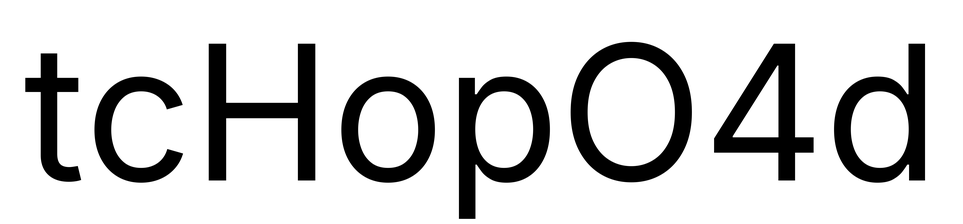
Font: Inter_Regular